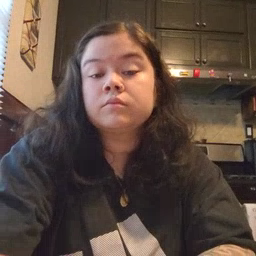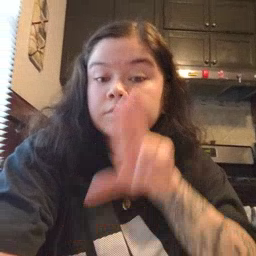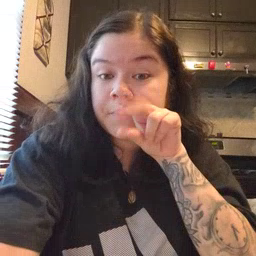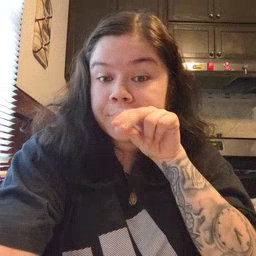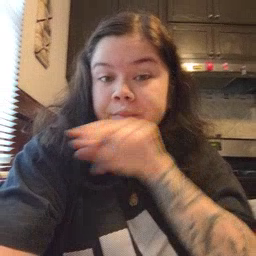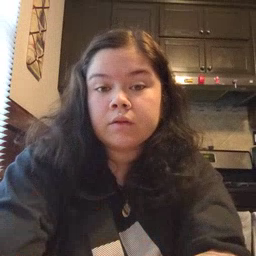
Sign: duck